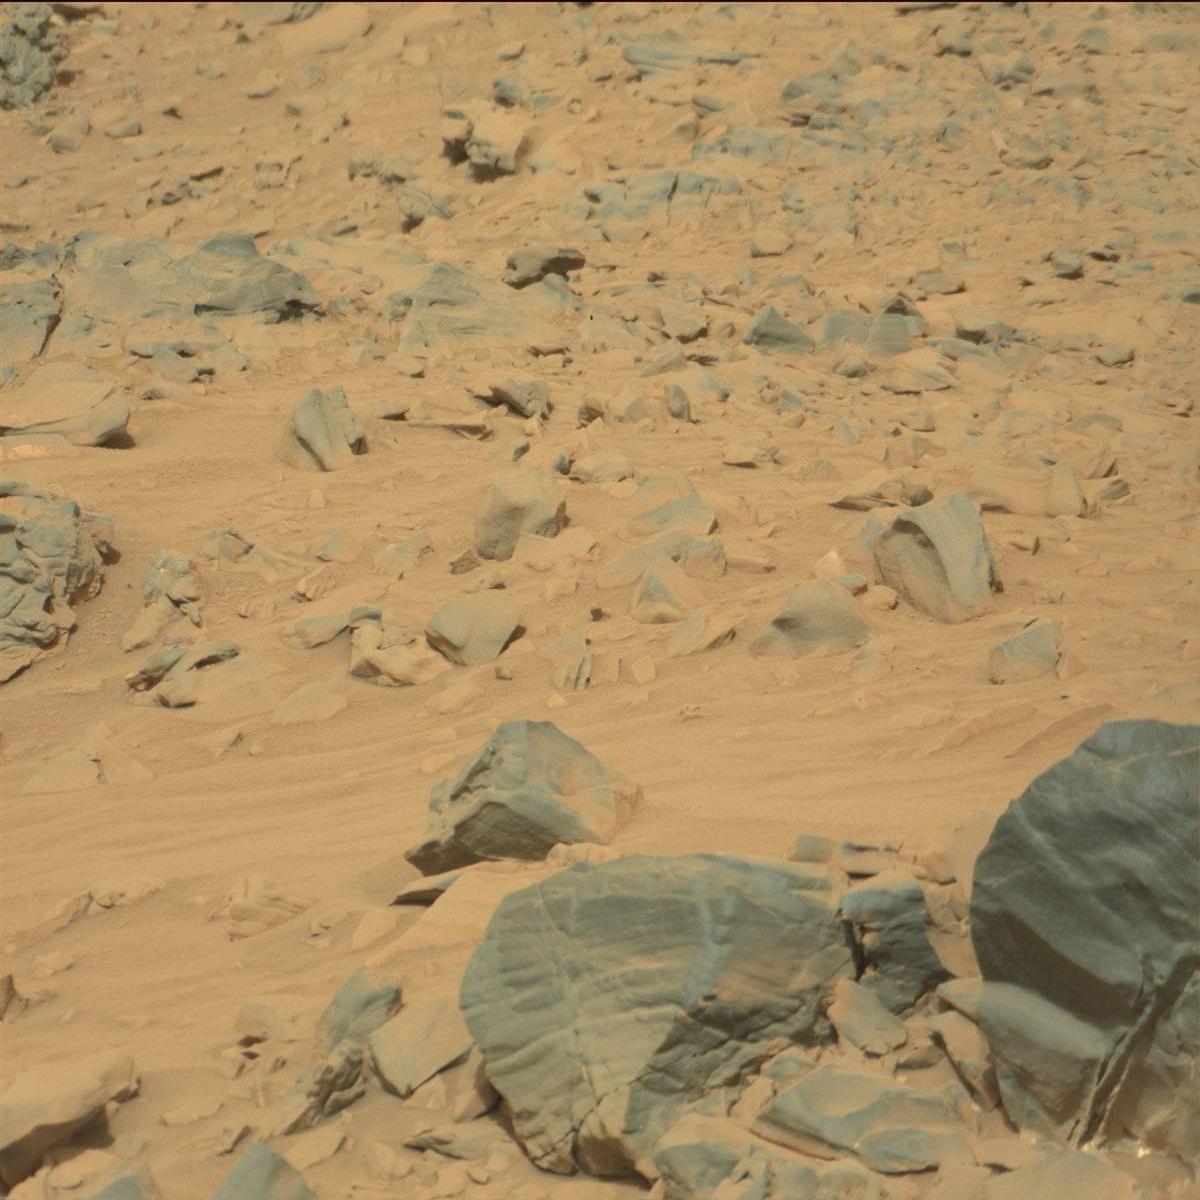
Terrain classes present: Bedrock, Sand / Soil